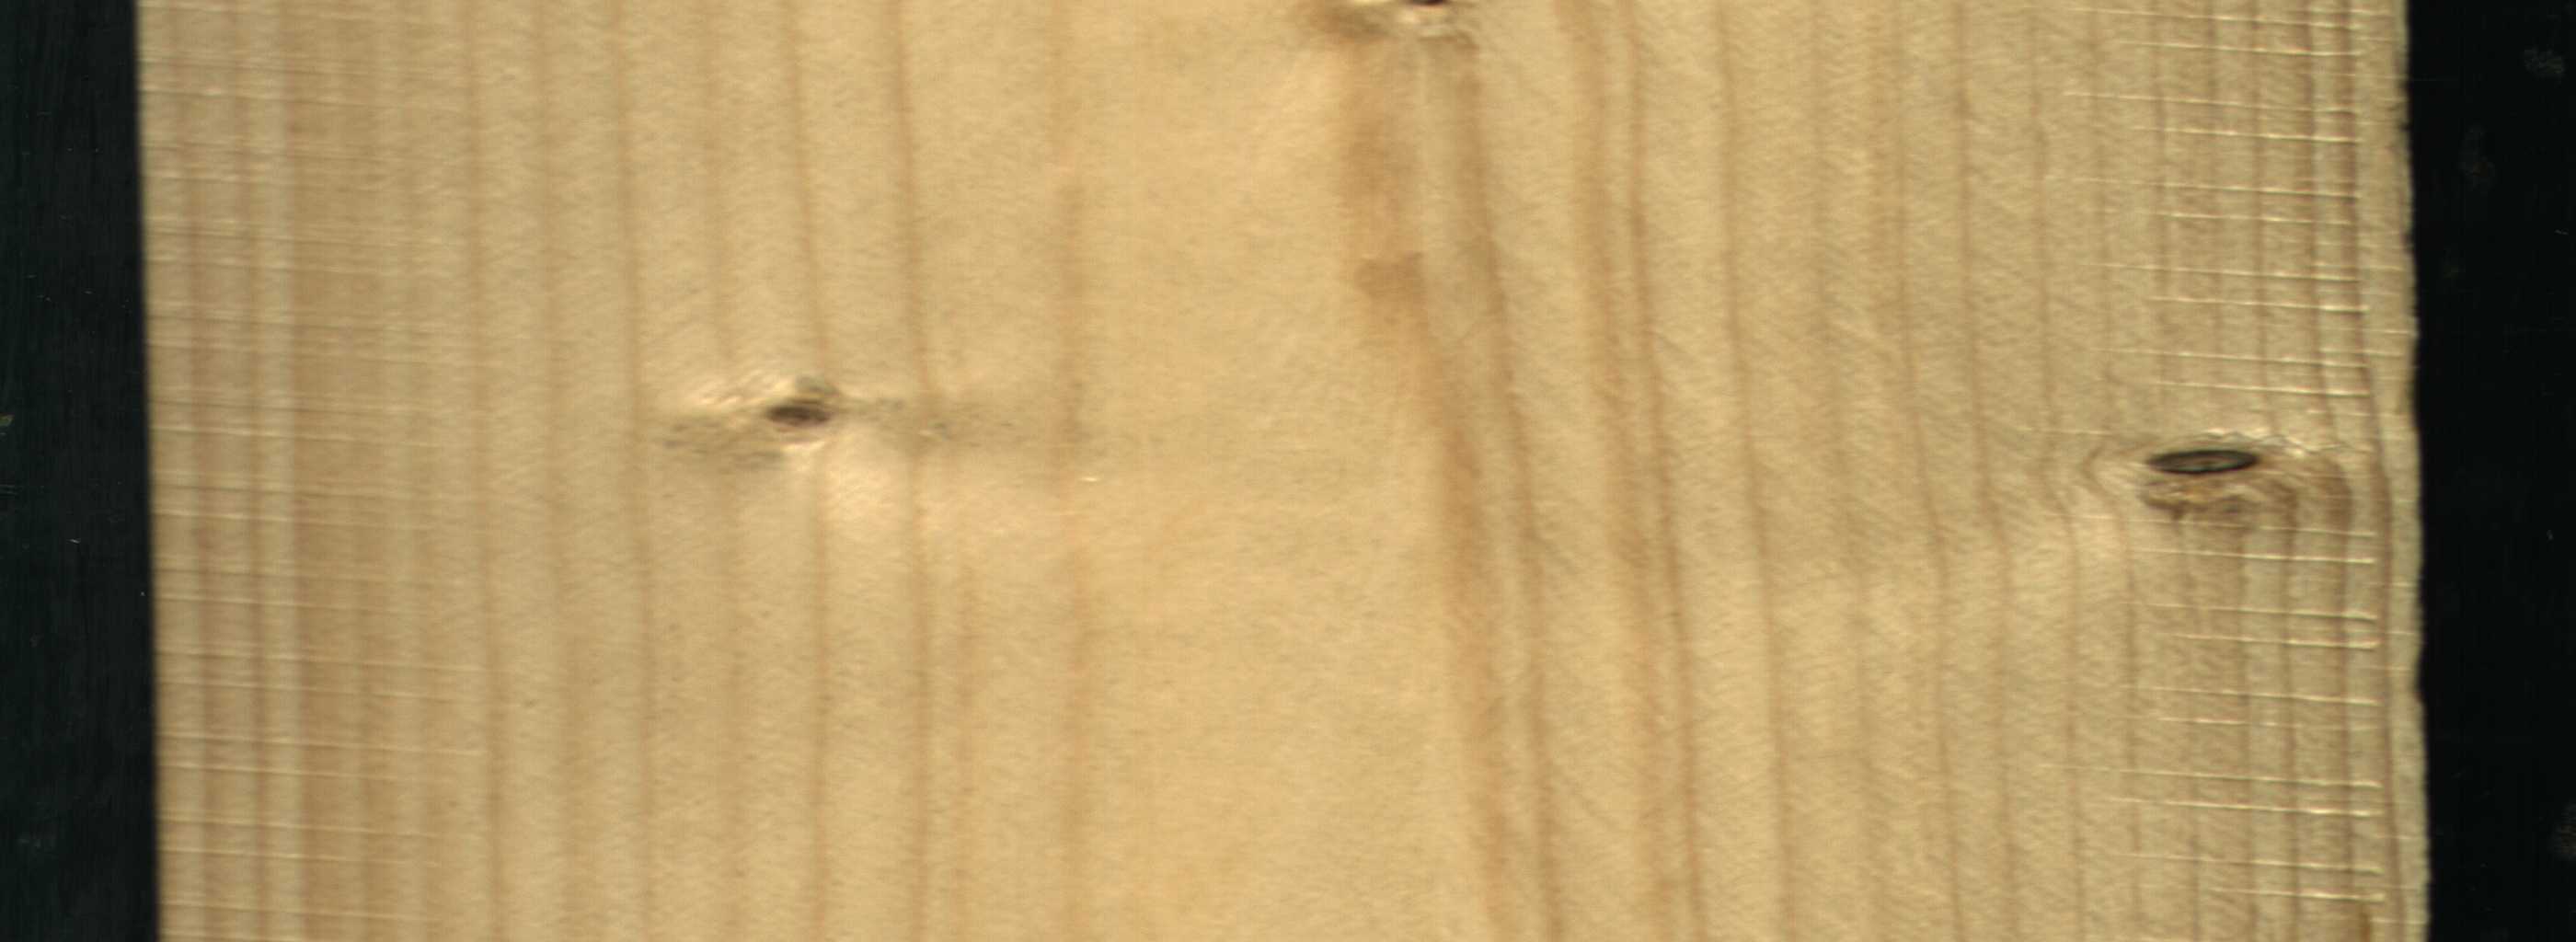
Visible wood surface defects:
Dead_Knot
Live_Knot